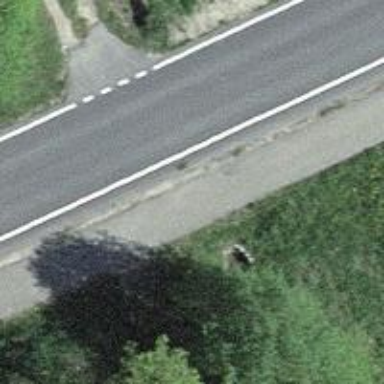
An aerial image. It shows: Secondary road with asphalt surface.